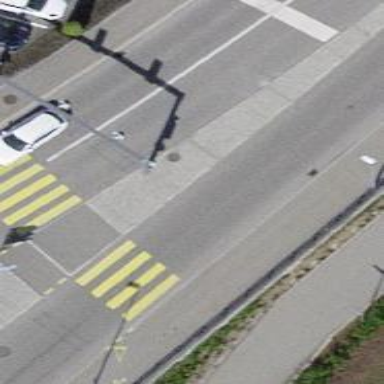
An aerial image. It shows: Road with traffic signals controlling the flow of traffic.